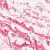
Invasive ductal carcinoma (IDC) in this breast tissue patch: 0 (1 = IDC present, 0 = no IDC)